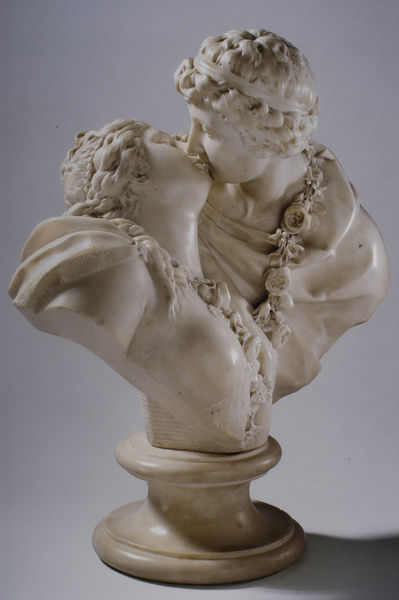
Titel: Le Baiser donné
Künstler: Jean-Antoine Houdon
Institution: Sammlung Stewart und Lynda Resnick
Schlagwörter: akt, körper, mann, nackt, schatten, umhang, weiß, menschen, mädchen, blumen, brust, busen, frau, frisur, grau, haar, köpfe, licht, marmor, mund, nase, profil, blick, rose, rosen, muster, gesichter, jung, wand, arm, augen, band, barock, falten, gesicht, sockel, stein, hals, portrait, gewand, haare, mantel, gewänder, paar, kinn, lippen, locken, renaissance, schulter, rund, keramik, skulptur, statue, bewegt, brüste, kuss, küssen, leidenschaft, liebe, zwei, kette, haarband, münder, weiblich, zopf, büste, glanz, faltenwurf, glatt, plastik, podest, poliert, rodin, junge, oberkörper, halskette, foto, fotografie, antike, knabe, torso, punkt, fraue, kranz, mythologie, girlanden, liebespaar, beugen, männlich, verschlungen, innig, julia, liebende, märchen, prinz, blumenkranz, ständer, herz, lebhaft, blumenranke, büsten, rosenkranz, drehung, tunika, objekt, rennaissance, mamor, feston, intim, umschlungen, ineinander, glanzpunkt, zugeneigt, houdon, fußball, marmorbüste, beziehung, kehlkopf, dornröschen, kulptur, umang, blumenkette, mädchne, der kuss, küssende, doppelbüste, nix rodin, rosenkette, torsi, vivd, vivid, 3d, rosengirlande, en mann, njung